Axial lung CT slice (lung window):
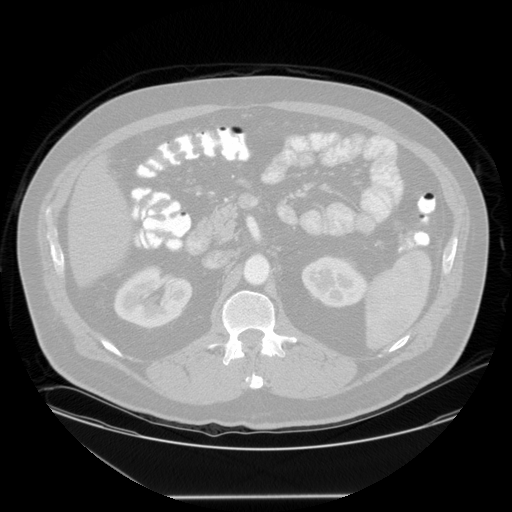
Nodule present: no